Question: how to implement such function?
the steps are the following,
(1) press a button or something
(2) the screen separate two parts and show its content.
## I am new on iOS programming, I don't know what's the function called, and seek some resources to learn. Thanks.
PS:
if I want to code by myself, what should I learning, for example, core animation or something?
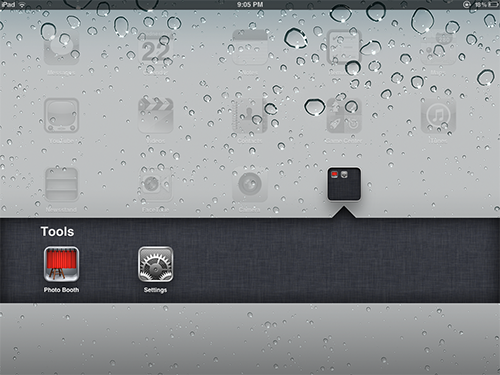
Answer: <URL> is a really good resource.
Have fun with it, Objective-C is a fun language to tinker with.